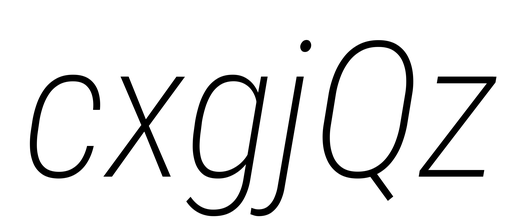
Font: Roboto-Italic_Condensed_ExtraLight_Italic